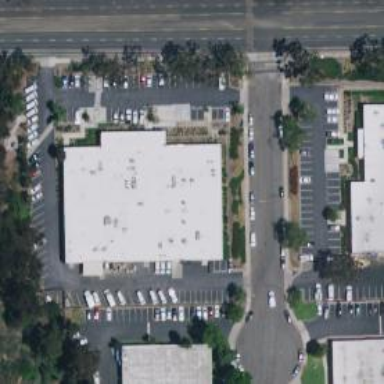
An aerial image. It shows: Industrial building.